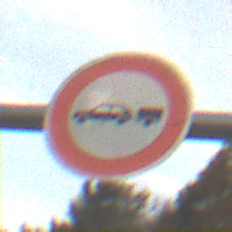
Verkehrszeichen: VerbotPersonenkraftwagenMitAnhaenger
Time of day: SunriseSunset
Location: Outdoor (Nature)
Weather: PartlyCloudy
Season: NotSpecified
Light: Natural